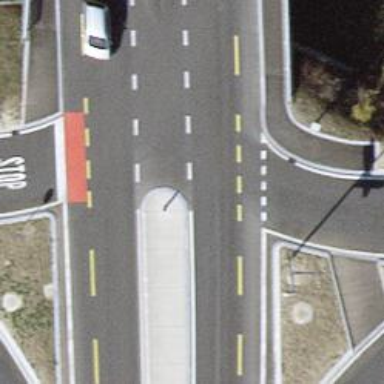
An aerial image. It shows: Tertiary road with asphalt surface and designated cycle lane.